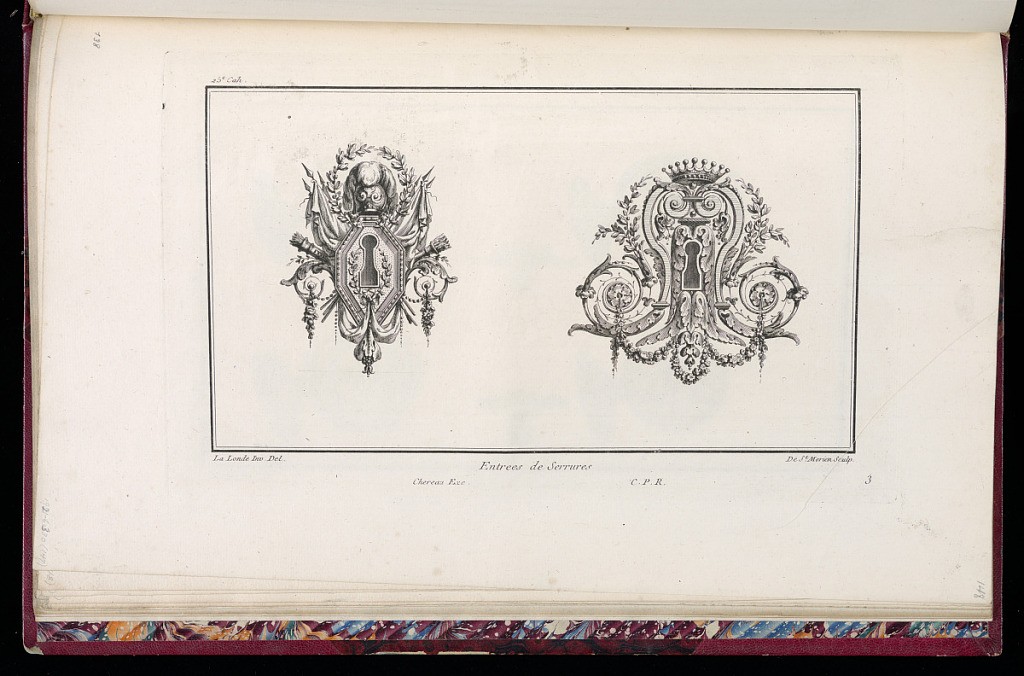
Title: Entrees de Serrures
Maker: Richard de Lalonde, French, active 1780–96
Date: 1775-1788
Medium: Etching on off-white laid paper
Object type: Print
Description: Designs for two lock entries. The one on the left has attributes of war around it, including a helmet at top, flags, quivers, bows, and scrolling acanthus leaves with flower tassels from it. The one on the right has a crown at top, and is surrounded by stylized and scrolling acanthus leaves, and a swag of flowers. The plate is signed and numbered.